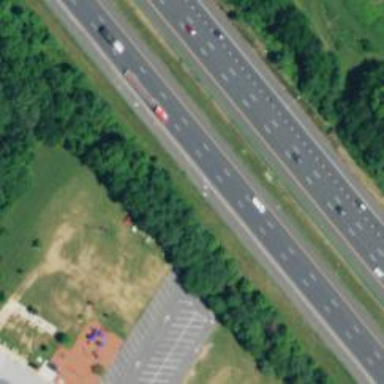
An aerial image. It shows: Motorway junction.